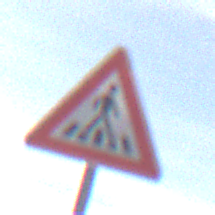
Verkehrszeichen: FussgaengerueberwegLinks
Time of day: MorningAfternoon
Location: Outdoor (Nature)
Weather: PartlyCloudy
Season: NotSpecified
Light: Natural